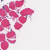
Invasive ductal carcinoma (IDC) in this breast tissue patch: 0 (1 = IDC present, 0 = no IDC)